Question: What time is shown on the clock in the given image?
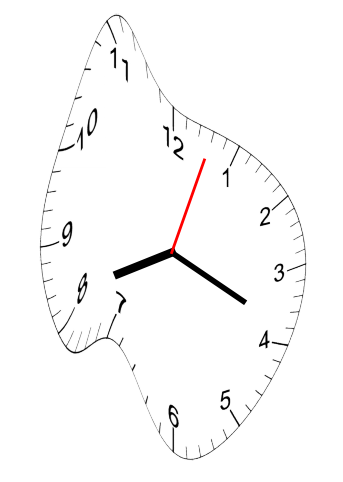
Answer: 08:19:03